Field crop: maize
Growth stage: 1
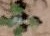
Species: chenopodium